The plot shows one second of acceleration measured on a rotor kit. Diagnose the rotating machine from this image, choosing from: normal, misalignment, unbalance, looseness.
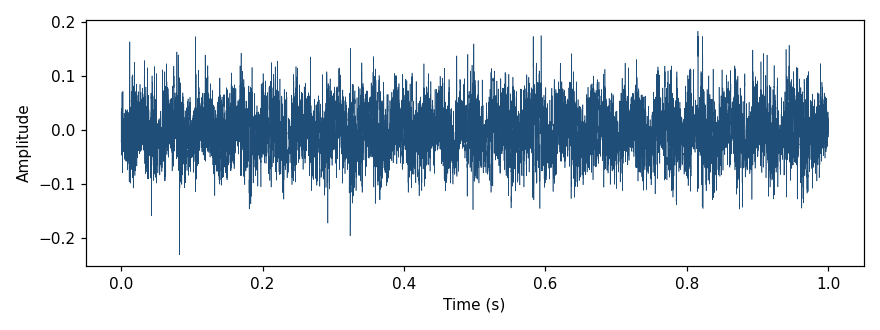
Answer: unbalance